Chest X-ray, AP view. Patient: 80 years old, sex M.
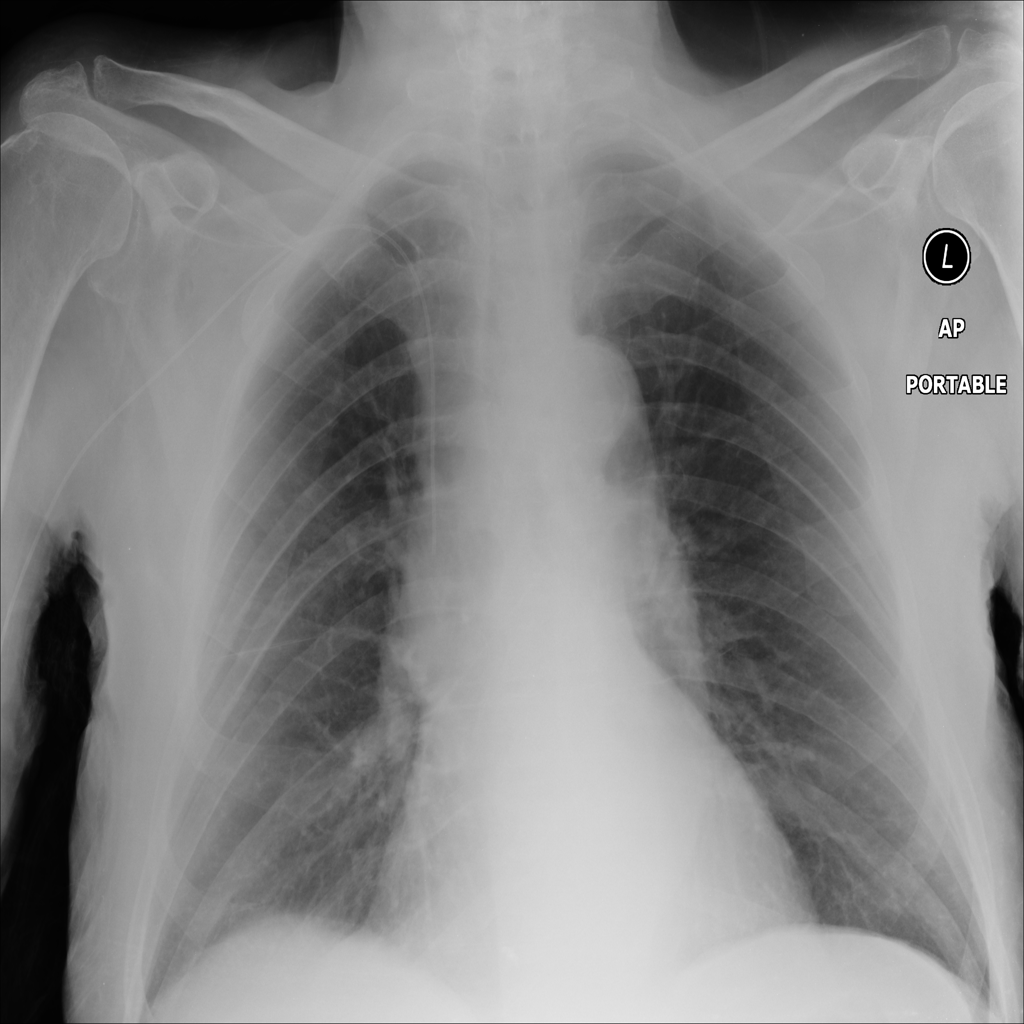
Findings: No Finding